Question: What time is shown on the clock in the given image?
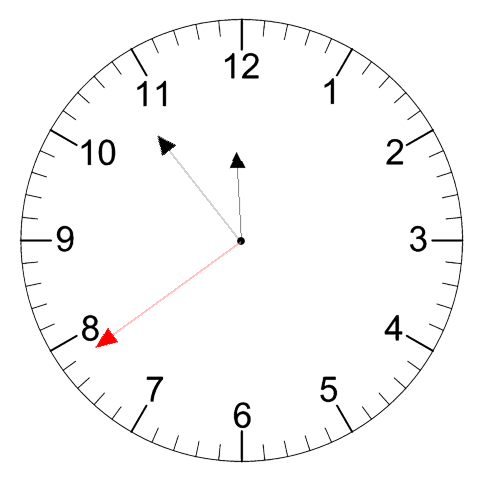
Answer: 11:53:39